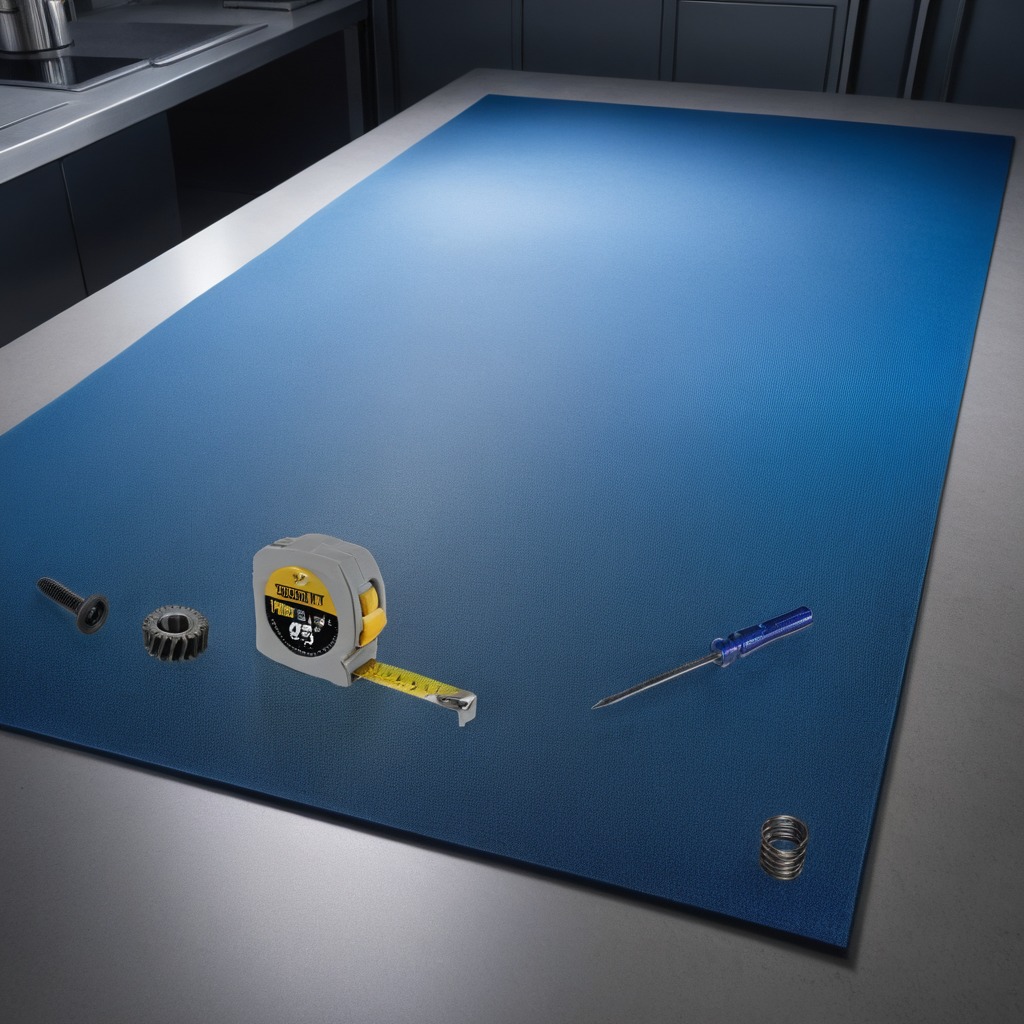
A steel gear with teeth, a measuring tape, a metal machine screw, a coiled metal spring, and a screwdriver are lying on a clean granite tabletop inside a workshop under bright overhead lighting crisp shadows high clarity worn but beneath the mat.